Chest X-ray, AP view. Patient: 27 years old, sex M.
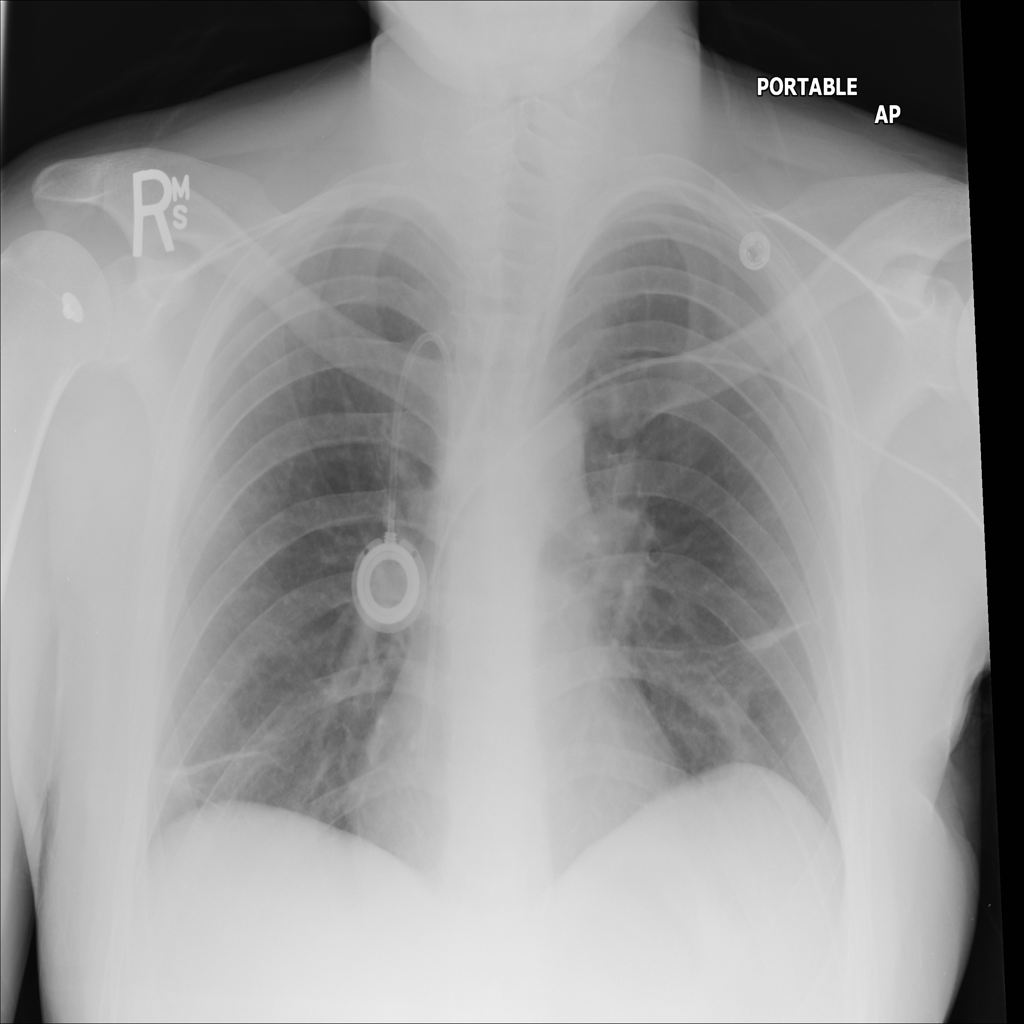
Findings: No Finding